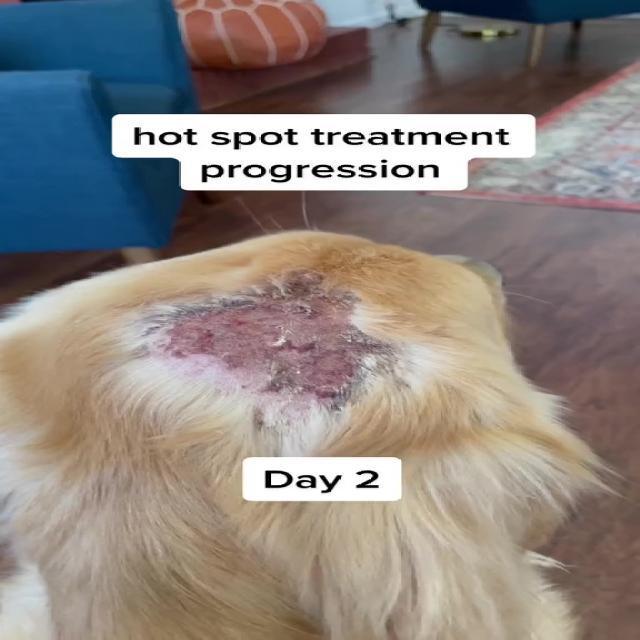
Canine dermatitis — inflammation of the skin presenting with erythema, pruritus, papules, and excoriation. May be allergic, contact, or atopic in origin.